Interaction volume radius: 10 \u00c5
Interaction volume height: 20 \u00c5
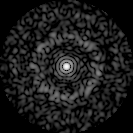
Disorder parameter: 0.859